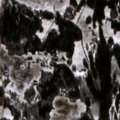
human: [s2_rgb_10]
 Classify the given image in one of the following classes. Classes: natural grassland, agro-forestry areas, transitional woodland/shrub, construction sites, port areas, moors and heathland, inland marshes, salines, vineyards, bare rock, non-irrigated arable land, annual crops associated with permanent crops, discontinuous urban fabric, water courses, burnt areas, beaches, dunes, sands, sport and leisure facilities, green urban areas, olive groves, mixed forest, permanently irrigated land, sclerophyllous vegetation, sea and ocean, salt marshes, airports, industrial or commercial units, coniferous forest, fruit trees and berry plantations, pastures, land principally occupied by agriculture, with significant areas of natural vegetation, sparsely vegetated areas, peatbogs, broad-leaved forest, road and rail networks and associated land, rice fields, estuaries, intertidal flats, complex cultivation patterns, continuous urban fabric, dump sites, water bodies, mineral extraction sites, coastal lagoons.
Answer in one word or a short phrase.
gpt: pastures, complex cultivation patterns, land principally occupied by agriculture, with significant areas of natural vegetation, mixed forest